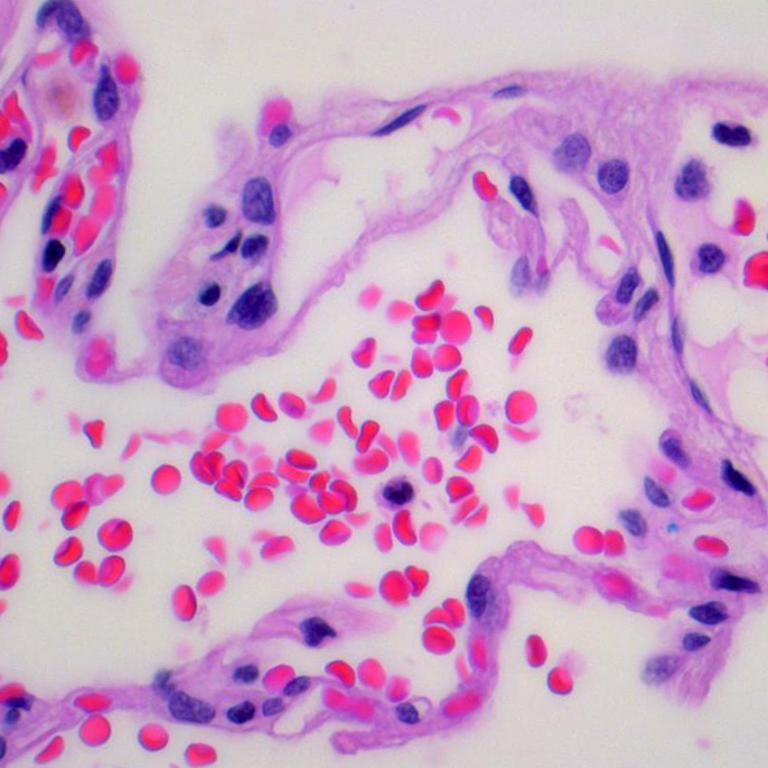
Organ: lung
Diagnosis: benign